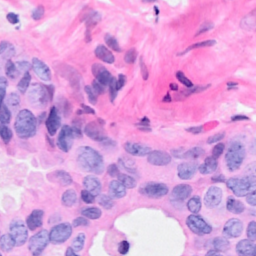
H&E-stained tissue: Breast